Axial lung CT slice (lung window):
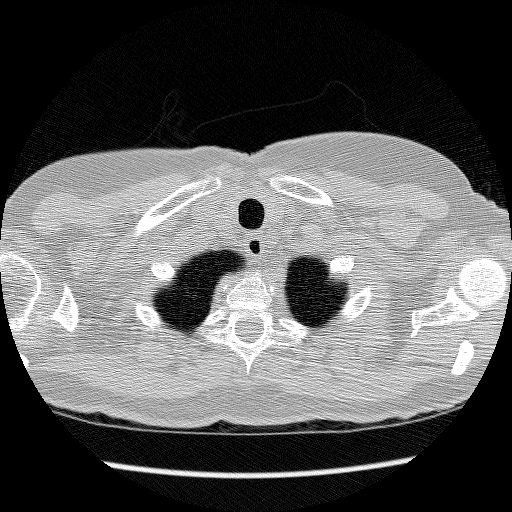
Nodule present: no